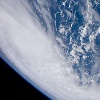
Label: cloud